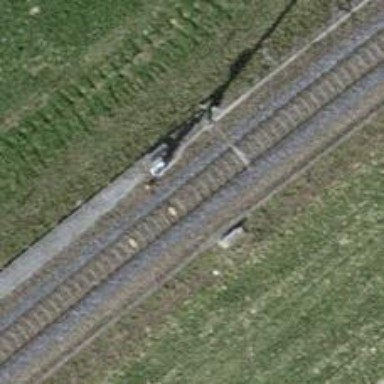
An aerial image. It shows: Railway signal.